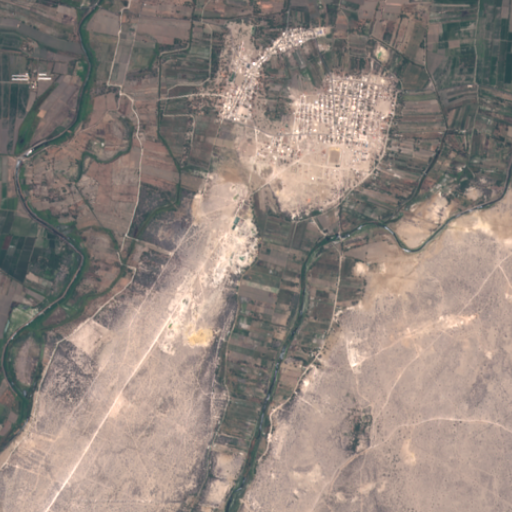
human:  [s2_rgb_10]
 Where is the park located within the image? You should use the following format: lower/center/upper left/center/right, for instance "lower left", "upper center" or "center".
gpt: The park is located in the upper right of the image.
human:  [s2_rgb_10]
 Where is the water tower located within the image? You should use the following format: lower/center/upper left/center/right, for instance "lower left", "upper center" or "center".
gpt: The water tower is located in the upper center of the image.
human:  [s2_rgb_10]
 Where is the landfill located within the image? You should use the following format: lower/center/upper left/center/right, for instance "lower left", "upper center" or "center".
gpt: There is no landfill in the image.